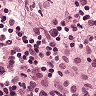
Metastatic tissue present: no